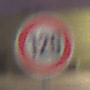
Verkehrszeichen: Geschwindigkeit120
Umgebung: Outdoor, Urban
Tageszeit: SunriseSunset
Wetter: PartlyCloudy
Licht: Artificial
Jahreszeit: NotSpecified
Kontrast: HighContrast